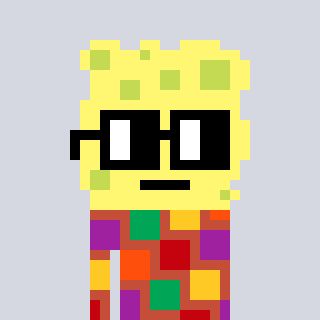
a pixel art character with square black glasses, a sponge-shaped head and a rust-colored body on a cool background